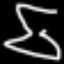
Label: hourglass